Aerial crown-view tile of a tropical tree (Barro Colorado Island, Panama), acquired 20250818:
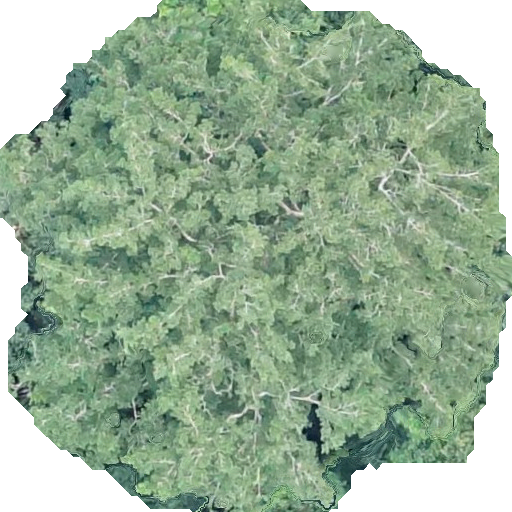
Species: Prioria copaifera
GBIF accepted scientific name: Prioria copaifera
Crown area: 308.373 m²